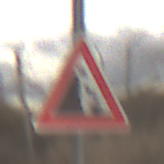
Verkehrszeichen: SteinschlagLinks
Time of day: SunriseSunset
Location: Outdoor (RoadRail)
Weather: PartlyCloudy
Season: NotSpecified
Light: Natural